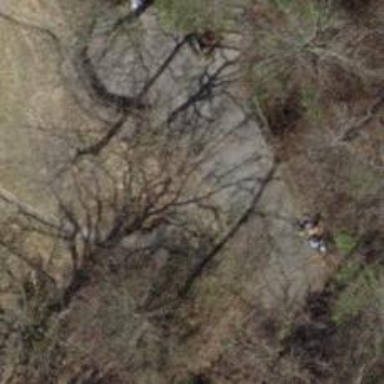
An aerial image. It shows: Bench for seating.